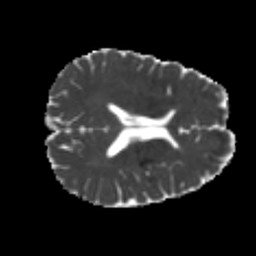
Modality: MD
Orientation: axial
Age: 26
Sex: male
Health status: healthy
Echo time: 0.074 s